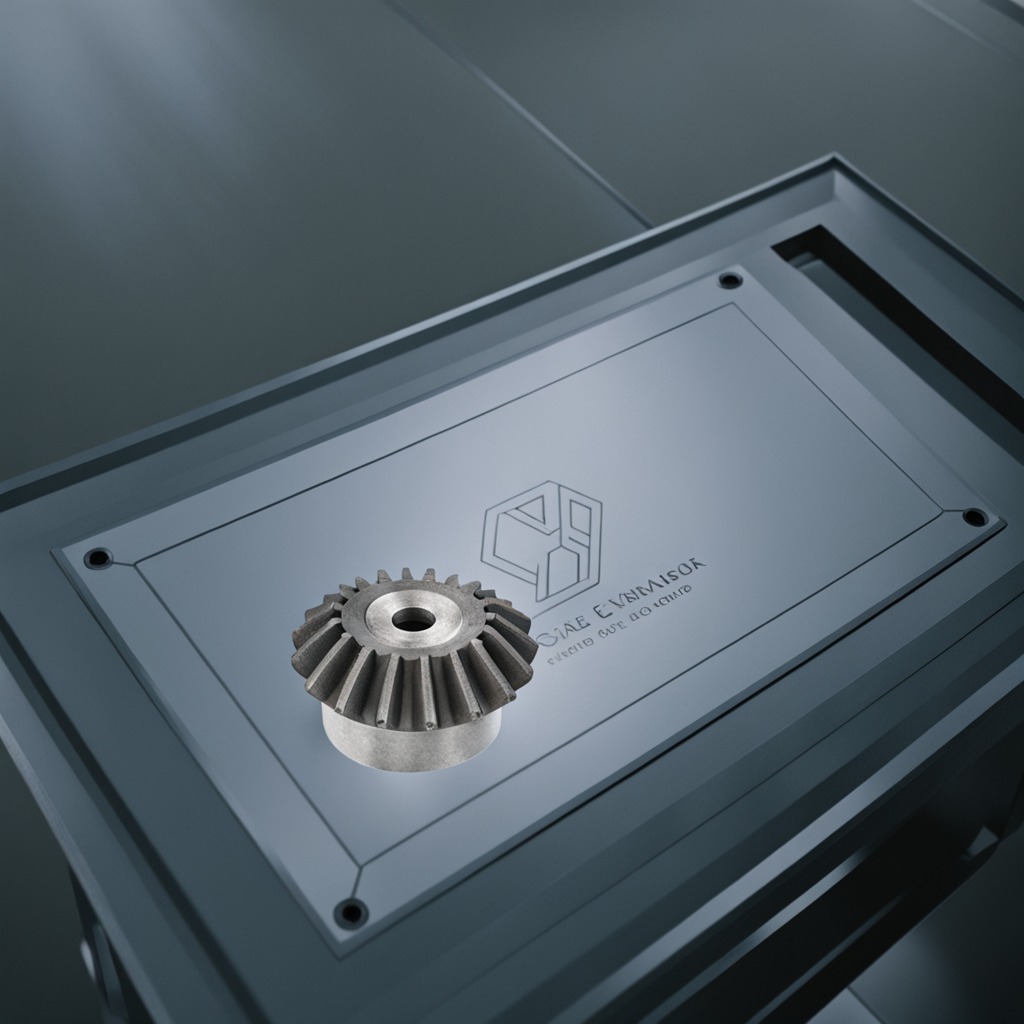
A steel gear with teeth is lying on the toolbox surface in an airplane hangar workshop.